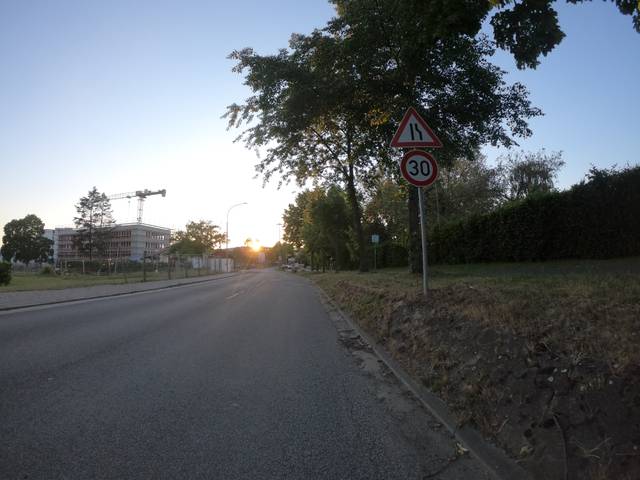
Region: Germany
Coordinates: 50.577, 8.697